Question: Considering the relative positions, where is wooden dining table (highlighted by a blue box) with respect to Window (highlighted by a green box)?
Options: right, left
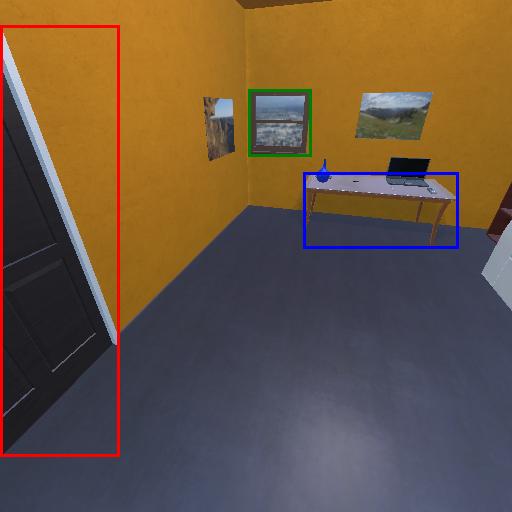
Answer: right